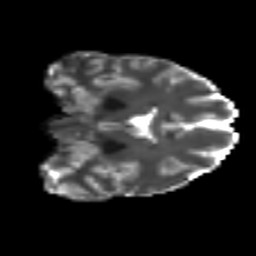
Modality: T2w
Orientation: coronal
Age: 23
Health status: ill
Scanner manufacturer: philips
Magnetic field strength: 3 T
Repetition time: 9 s
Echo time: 0.127 s